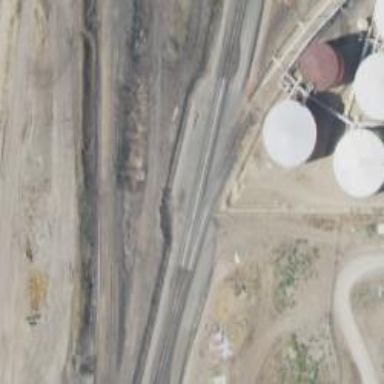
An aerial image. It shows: Railway spur service.